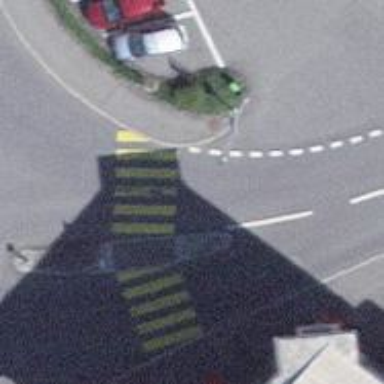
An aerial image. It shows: Zebra crossing on the road.